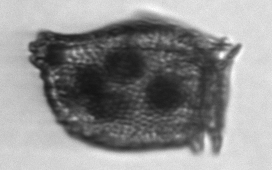
Label: Dinophysis_norvegica